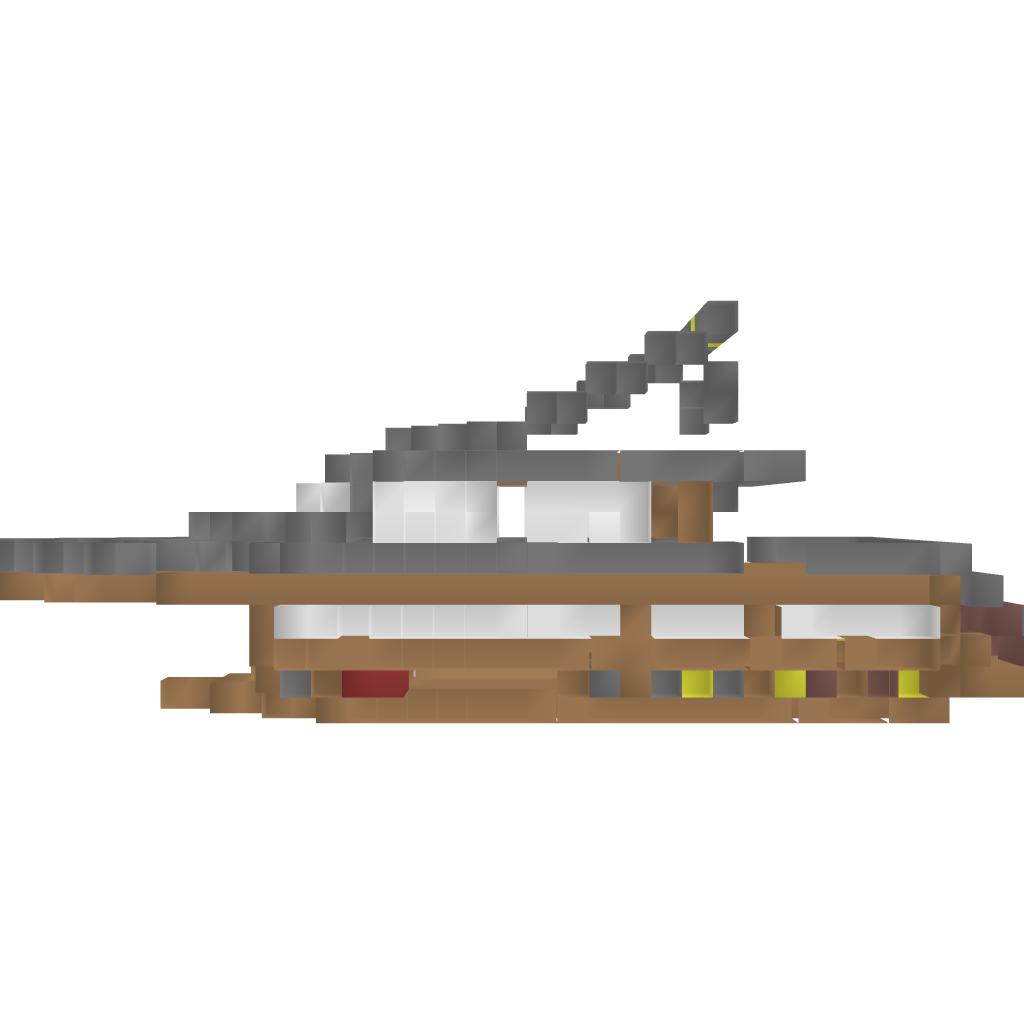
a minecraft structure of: luxury yacht bad low quality